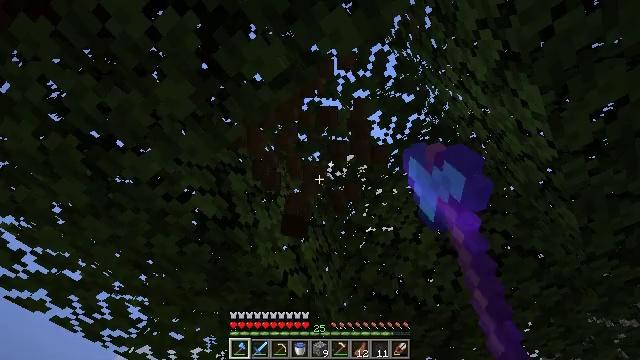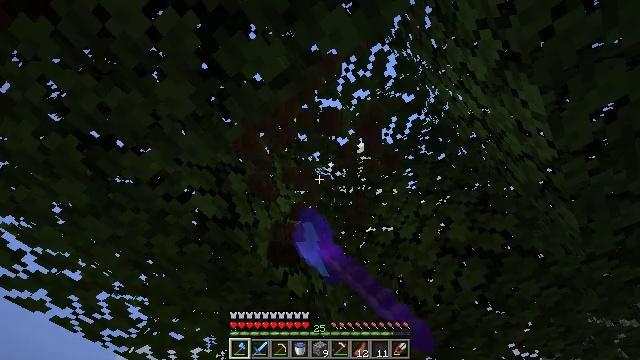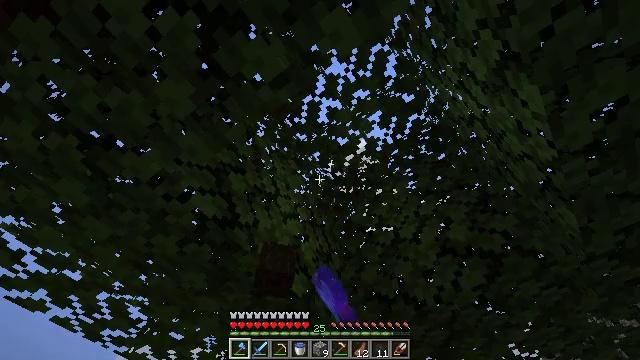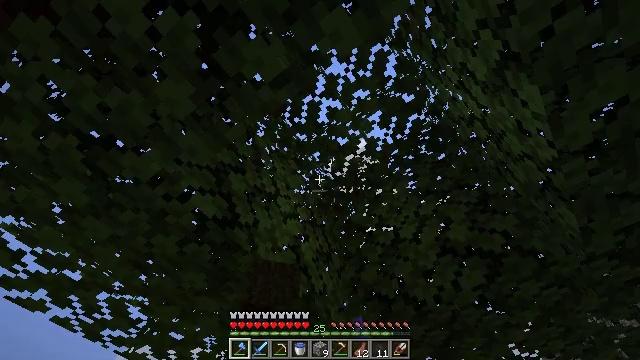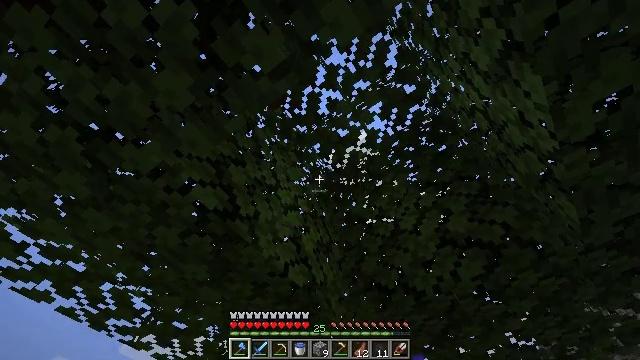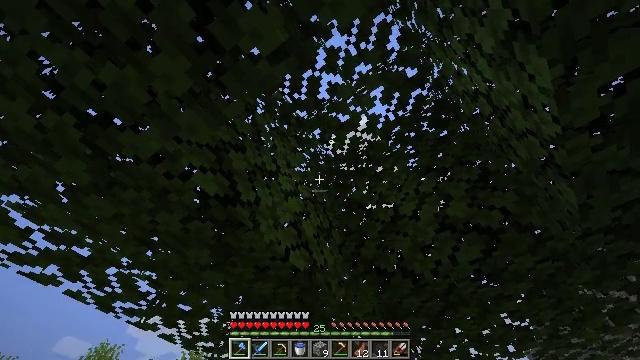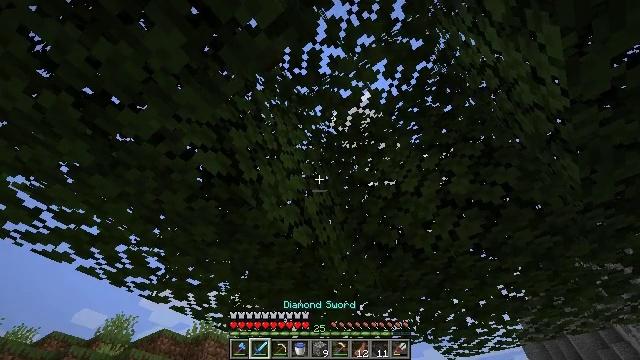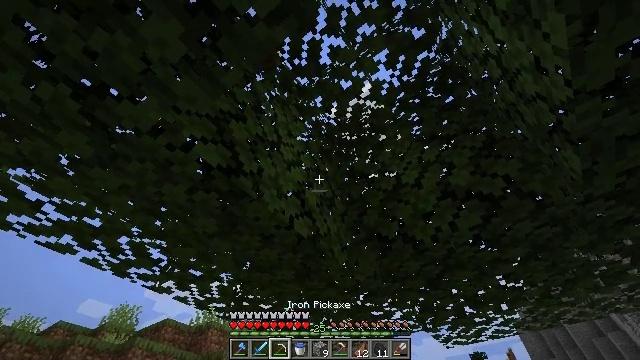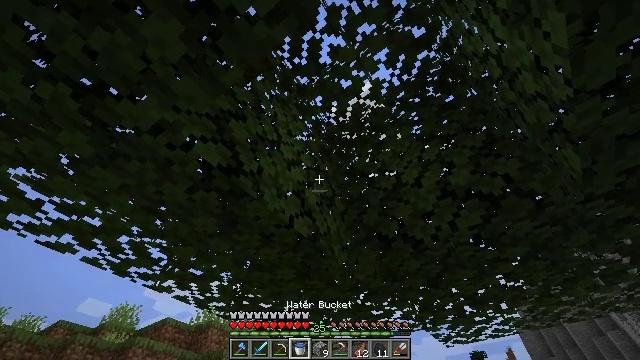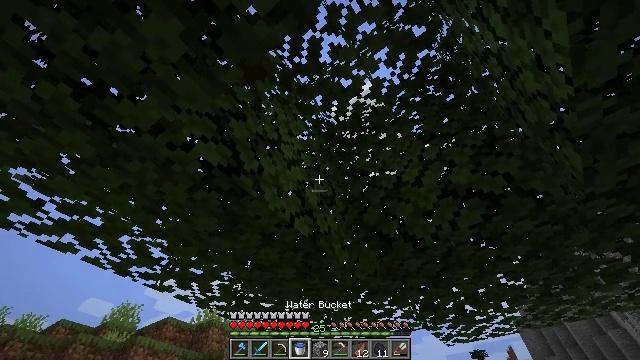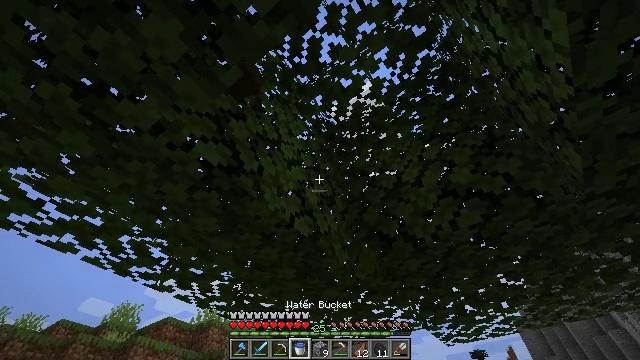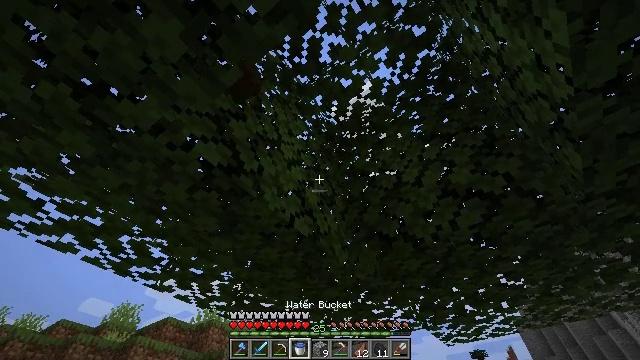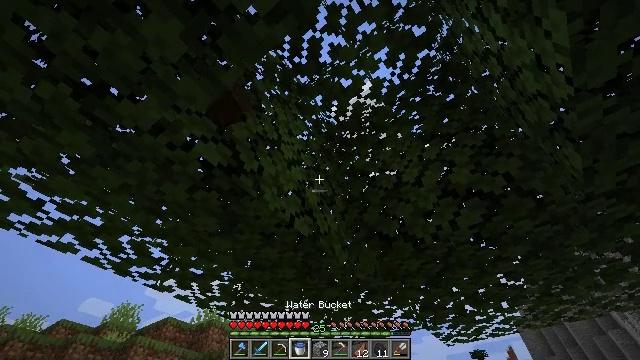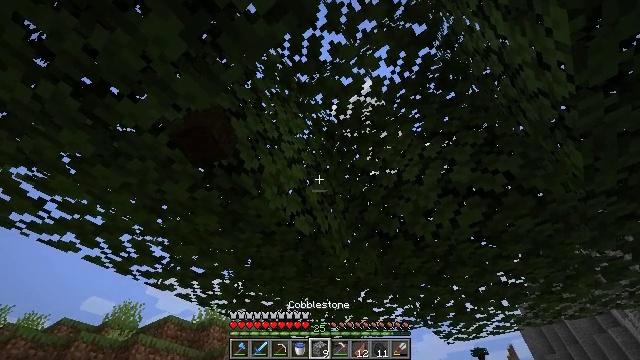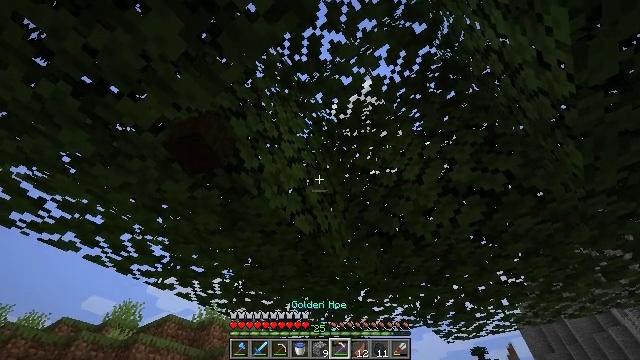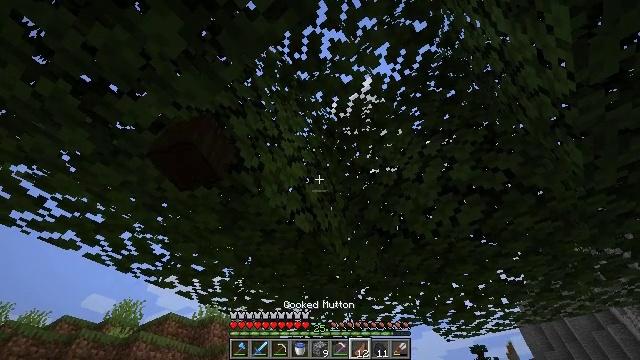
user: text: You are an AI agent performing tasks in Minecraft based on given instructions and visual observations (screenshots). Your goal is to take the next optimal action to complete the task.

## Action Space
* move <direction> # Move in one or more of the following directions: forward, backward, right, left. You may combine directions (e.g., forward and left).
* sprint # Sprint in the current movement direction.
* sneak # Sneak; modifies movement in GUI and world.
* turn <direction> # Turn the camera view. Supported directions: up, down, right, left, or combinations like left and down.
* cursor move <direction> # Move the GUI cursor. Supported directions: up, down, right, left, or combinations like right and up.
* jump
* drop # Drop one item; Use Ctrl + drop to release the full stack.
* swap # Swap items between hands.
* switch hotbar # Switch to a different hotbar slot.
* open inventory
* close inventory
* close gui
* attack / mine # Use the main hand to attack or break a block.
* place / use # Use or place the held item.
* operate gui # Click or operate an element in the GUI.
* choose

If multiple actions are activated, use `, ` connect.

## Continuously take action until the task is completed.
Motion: motion action
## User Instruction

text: Mine dark oak leaves from the tree.
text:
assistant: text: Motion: attack / mine
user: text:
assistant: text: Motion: attack / mine
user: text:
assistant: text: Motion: no_op
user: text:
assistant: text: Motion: turn down
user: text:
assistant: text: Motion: turn down
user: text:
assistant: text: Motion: turn down
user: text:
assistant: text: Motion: turn down
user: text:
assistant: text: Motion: no_op
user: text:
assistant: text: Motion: no_op
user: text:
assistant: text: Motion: no_op
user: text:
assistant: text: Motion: no_op
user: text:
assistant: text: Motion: no_op
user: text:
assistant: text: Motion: no_op
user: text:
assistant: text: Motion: no_op
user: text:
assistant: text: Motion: no_op
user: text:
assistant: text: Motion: no_op
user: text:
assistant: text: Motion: no_op
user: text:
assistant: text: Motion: no_op
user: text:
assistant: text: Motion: no_op
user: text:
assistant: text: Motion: no_op
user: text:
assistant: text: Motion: no_op
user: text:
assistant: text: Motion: no_op
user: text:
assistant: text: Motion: no_op
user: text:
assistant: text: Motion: no_op
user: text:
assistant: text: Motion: turn left and up
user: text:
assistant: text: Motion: turn left and up
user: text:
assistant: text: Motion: turn left and up
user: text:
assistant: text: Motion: no_op
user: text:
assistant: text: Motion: no_op
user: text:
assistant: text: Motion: attack / mine